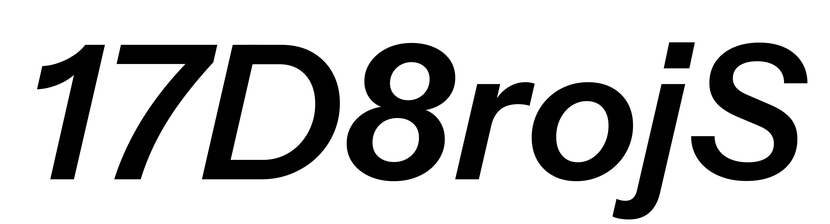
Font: InstrumentSans-Italic_SemiBold_Italic